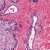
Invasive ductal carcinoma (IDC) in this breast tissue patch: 0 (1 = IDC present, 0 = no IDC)